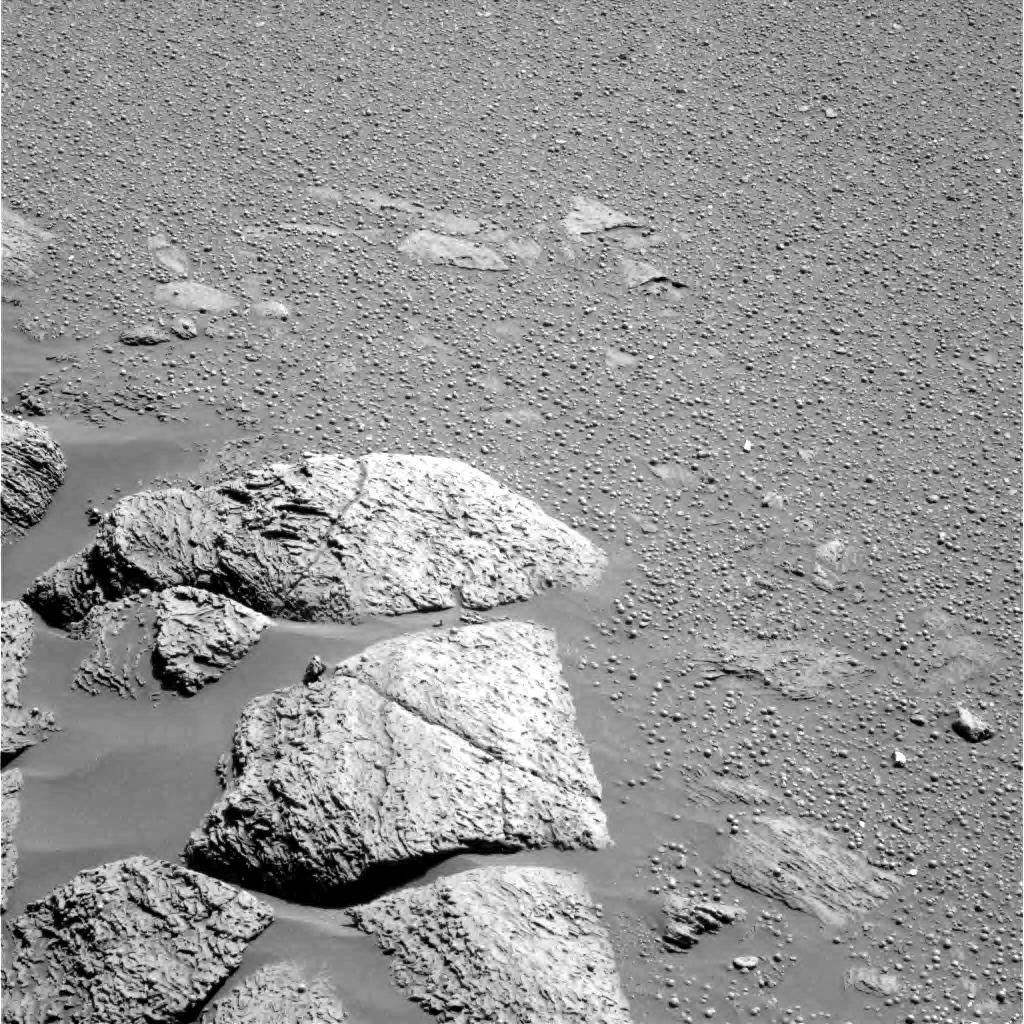
Terrain classes present: Bedrock, Gravel / Sand / Soil, Rock, Shadow